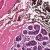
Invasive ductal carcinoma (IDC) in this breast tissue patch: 0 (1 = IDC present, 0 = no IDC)